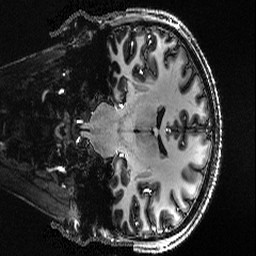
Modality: T1w
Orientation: coronal
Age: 30
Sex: female
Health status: healthy
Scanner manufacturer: siemens
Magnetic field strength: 7 T
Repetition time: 3.23 s
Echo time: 0.00278 s